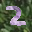
Label: 2